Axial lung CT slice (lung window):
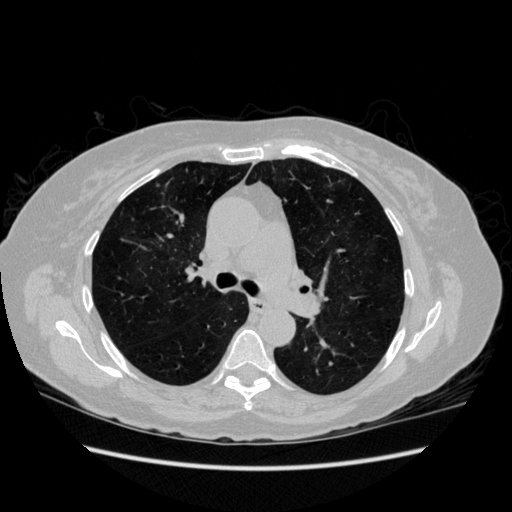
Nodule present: no